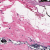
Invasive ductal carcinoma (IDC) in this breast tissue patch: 0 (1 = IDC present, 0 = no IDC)